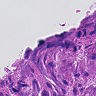
Metastatic tissue present: yes